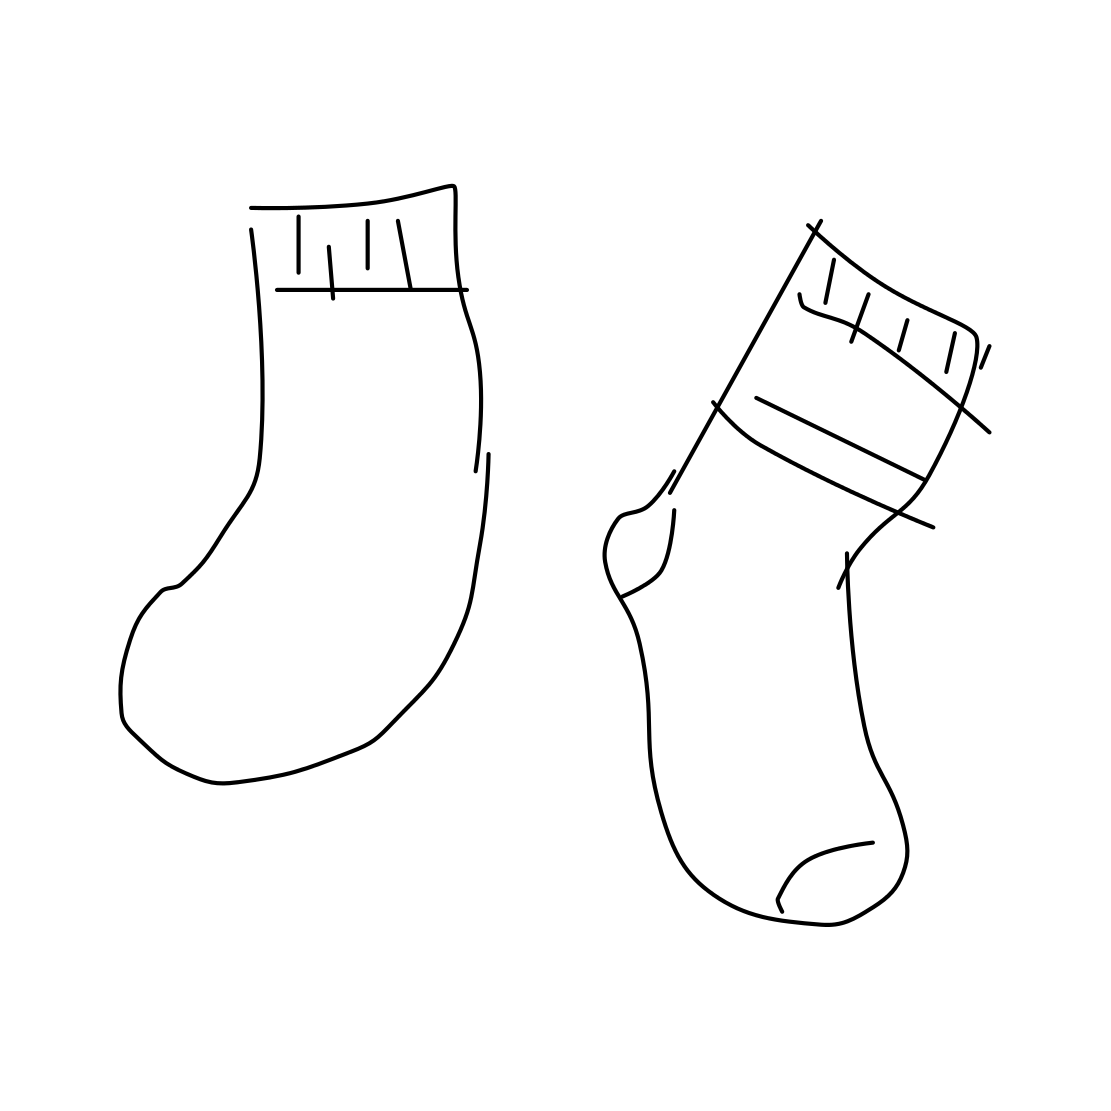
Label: socks